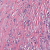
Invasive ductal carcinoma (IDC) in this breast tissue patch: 1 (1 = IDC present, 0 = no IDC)